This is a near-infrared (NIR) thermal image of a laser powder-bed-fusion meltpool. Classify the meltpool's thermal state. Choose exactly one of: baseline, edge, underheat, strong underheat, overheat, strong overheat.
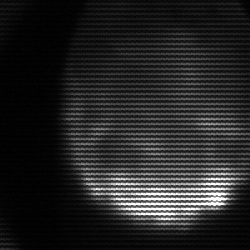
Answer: edge